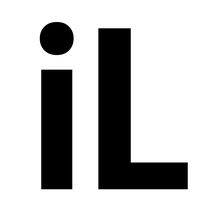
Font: Roboto_Condensed_Bold